Question: How do you manage chunked data with gzip encoding?
I have a server which sends data in the following manner:
'''
HTTP/1.1 200 OK
...
Transfer-Encoding: chunked
Content-Encoding: gzip
1f50
"i}erU,Oai,e 1/4C/IUAuEr*"ELoI7noeuPr2.H ... LsFscdayyyHoeoe3
0
'''
I've had a few different approaches to this but there's something i'm forgetting here.
'''
data = b''
depleted = False
while not depleted:
depleted = True
for fd, event in poller.poll(2.0):
depleted = False
if event == select.EPOLLIN:
tmp = sock.recv(8192)
data += zlib.decompress(tmp, 15 + 32)
'''
Gives (also tried decoding only data after '
' obv):
'zlib.error: Error -3 while decompressing data: incorrect header check'
So I figured the data should be decompressed once the data has been recieved in it's whole format..
'''
...
if event == select.EPOLLIN:
data += sock.recv(8192)
data = zlib.decompress(data.split(b'
',1)[1], 15 + 32)
'''
Same error. Also tried decompressing 'data[:-7]' because of the chunk ID at the very end of the data and with 'data[2:-7]' and other various combinations, but with the same error.
I've also tried the 'gzip' module via:
'''
with gzip.GzipFile(fileobj=Bytes(data), 'rb') as fh:
fh.read()
'''
But that gives me "Not a gzipped file".
Even after recording down the data as recieved by the servers (headers + data) down into a file, and then creating a server-socket on port 80 serving the data (again, as is) to the browser it renders perfectly so the data is intact.
I took this data, stripped off the headers (and nothing else) and tried gzip on the file:

Thanks to @mark-adler I produced the following code to un-chunk the chunked data:
'''
unchunked = b''
pos = 0
while pos <= len(data):
chunkLen = int(binascii.hexlify(data[pos:pos+2]), 16)
unchunked += data[pos+2:pos+2+chunkLen]
pos += 2+len('
')+chunkLen
with gzip.GzipFile(fileobj=BytesIO(data[:-7])) as fh:
data = fh.read()
'''
This produces 'OSError: CRC check failed 0x70a18ee9 != 0x5666e236' which is one step closer. In short I clip the data according to these four parts:
- '<chunk length o' X bytes>''
''<chunk>''
'
I'm probably getting there, but not close enough.
: Yes, the socket is far from optimal, but it looks this way because i thought i didn't get all the data from the socket so i implemented a huge timeout and a attempt at a fail-safe with 'depleted' :)
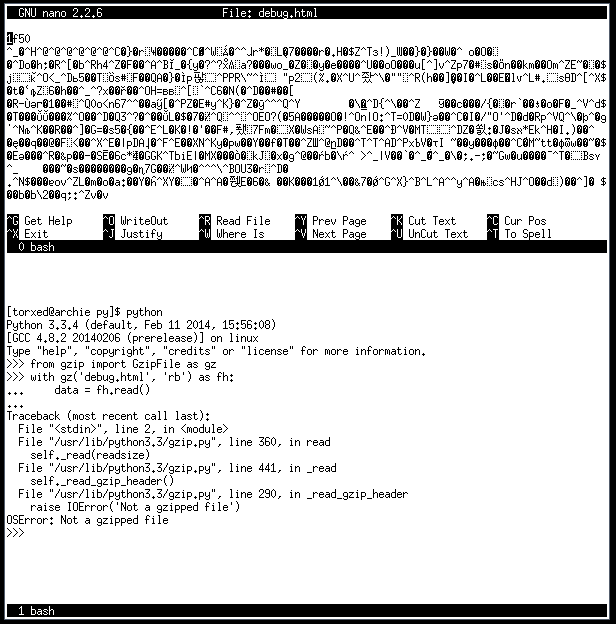
Answer: You can't split on '
' since the compressed data may contain, and if long enough, certainly will contain that sequence. You need to dechunk first using the length provided (e.g. the first length '1f50') and feed the resulting chunks to decompress. The compressed data starts with the '"'.
The chunking is hex number, crlf, chunk with that many bytes, crlf, hex number, crlf, chunk, crlf, ..., last chunk (of zero length), [possibly some headers], crlf.